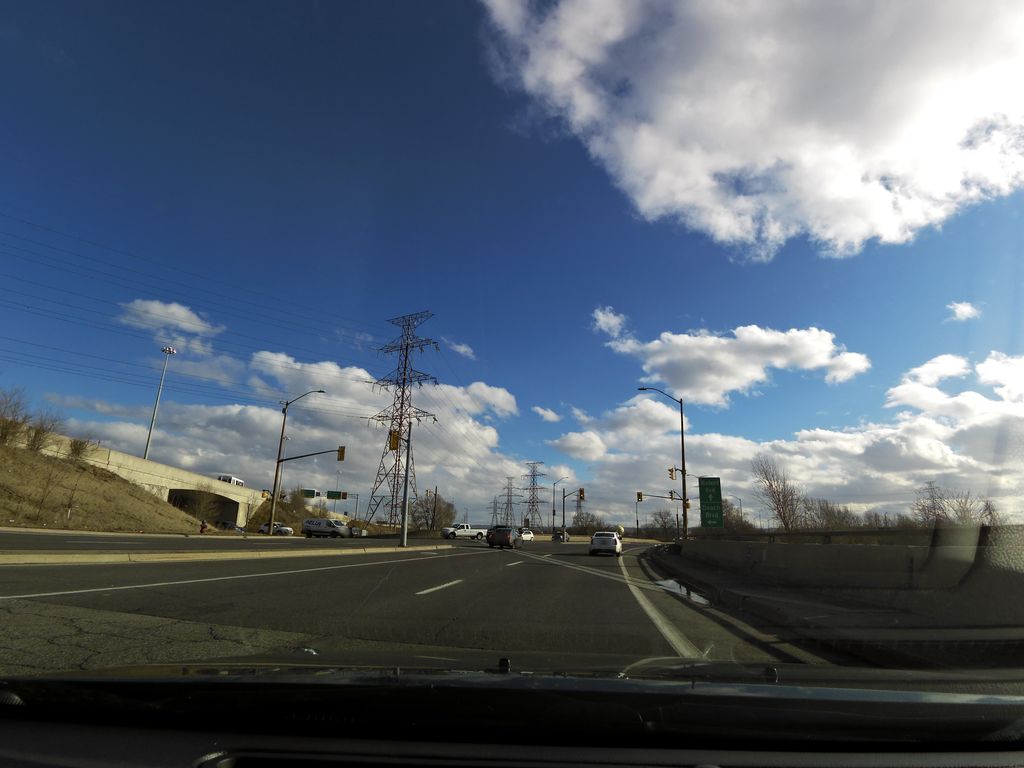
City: hamilton